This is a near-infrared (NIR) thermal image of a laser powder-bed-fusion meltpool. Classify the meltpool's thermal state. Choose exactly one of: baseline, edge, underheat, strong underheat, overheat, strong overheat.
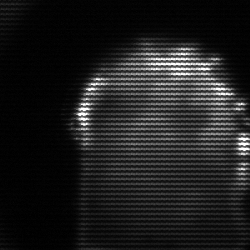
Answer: baseline